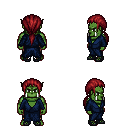
a pixel art fantasy rpg character, male body template, orc, green skin, blue robe, gold greaves, brunette ponytail hairstyle, ghillies, four views (front, back, left, right), 2x2 character sprite sheet, small pixel art, hard edges, no anti-aliasing